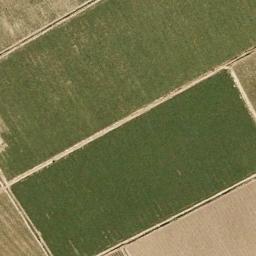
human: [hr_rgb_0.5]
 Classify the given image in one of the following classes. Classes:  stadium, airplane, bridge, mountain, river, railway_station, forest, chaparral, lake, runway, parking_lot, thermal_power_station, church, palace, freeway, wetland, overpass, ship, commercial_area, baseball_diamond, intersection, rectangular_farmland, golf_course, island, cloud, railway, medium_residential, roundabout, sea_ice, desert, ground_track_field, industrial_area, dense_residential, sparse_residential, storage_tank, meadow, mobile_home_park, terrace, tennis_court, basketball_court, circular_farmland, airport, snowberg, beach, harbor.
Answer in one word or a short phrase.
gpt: rectangular_farmland